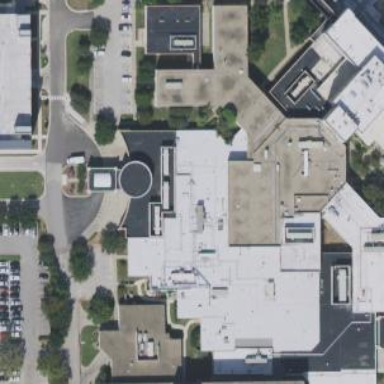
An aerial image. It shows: Hospital providing healthcare services.